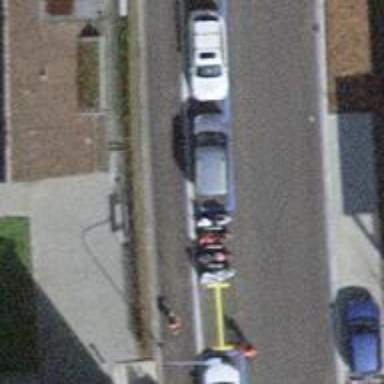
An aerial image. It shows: Motorcycle parking facility.